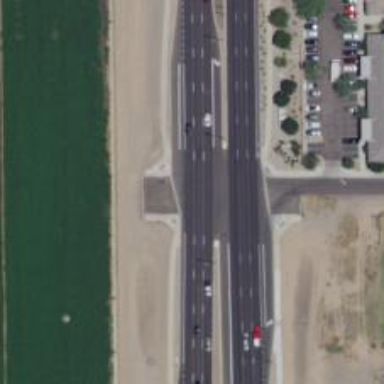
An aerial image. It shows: Secondary link road with asphalt surface.